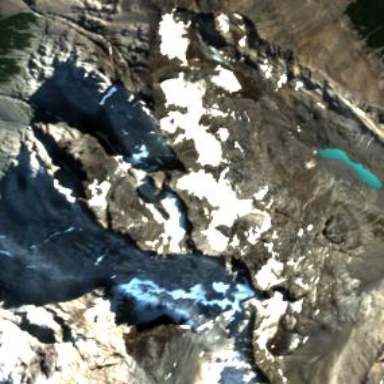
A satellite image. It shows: Majestic mountain glacier.